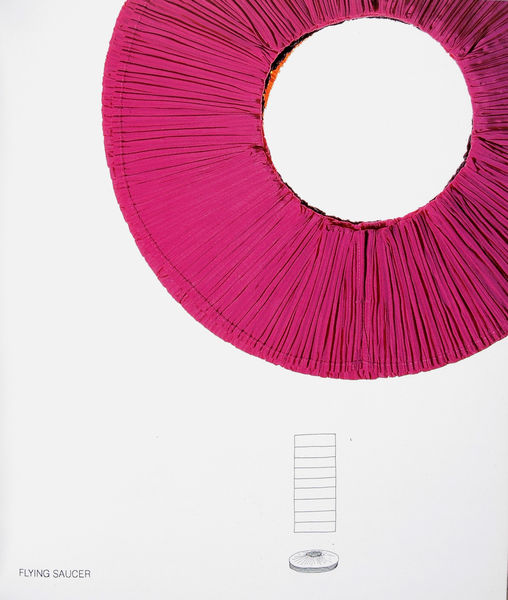
Titel: plissierter Stoff
Künstler: Issey Miyake
Institution: unbekannt
Schlagwörter: weiß, blume, rock, falten, sonne, stoff, rosa, kreis, rund, skulptur, modern, foto, pink, scheibe, untertasse, kreise, reif, plissee, gerafft, metal, textilkunst, fliegende untertasse